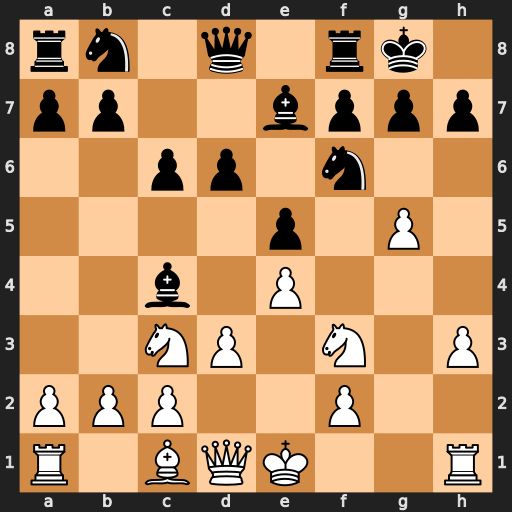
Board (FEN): rn1q1rk1/pp2bppp/2pp1n2/4p1P1/2b1P3/2NP1N1P/PPP2P2/R1BQK2R
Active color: w
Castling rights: KQ
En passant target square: -
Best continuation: gxf6 Be6 fxe7